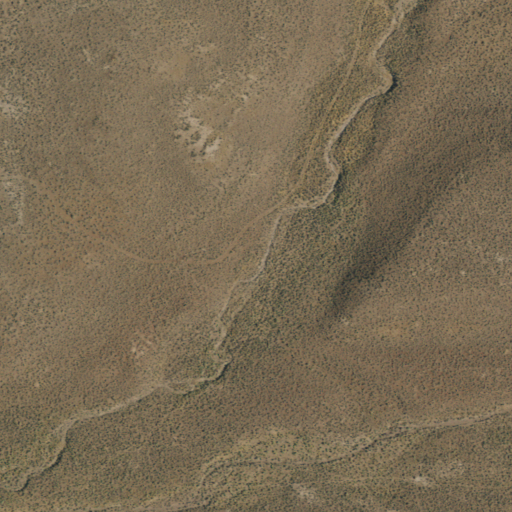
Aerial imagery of valley in Nevada named Sheep Spring Canyon containing only shrub